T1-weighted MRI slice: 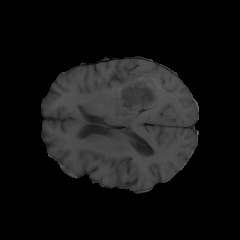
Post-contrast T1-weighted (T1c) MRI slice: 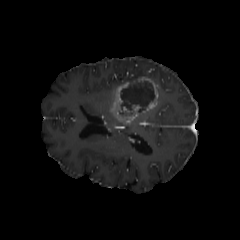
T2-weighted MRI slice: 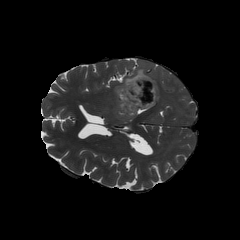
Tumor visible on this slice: yes